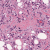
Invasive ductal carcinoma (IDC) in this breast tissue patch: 1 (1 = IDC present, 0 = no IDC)